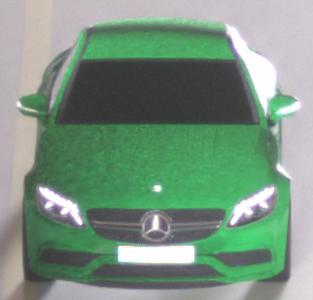
Make: Mercedes-Benz
Model: C 43 AMG
Detailed model: C-Class (205) AMG Limousine
Model produced from: 2016/10
Model produced until: 2018/04
Doors: 4
Color: green
Road condition: wet road
Daytime: midday
Contrast: medium contrast